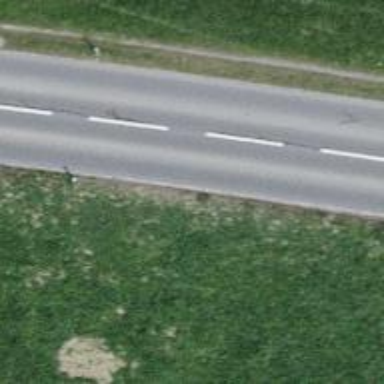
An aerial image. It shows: Secondary road.